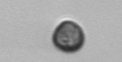
Label: Dinophyceae